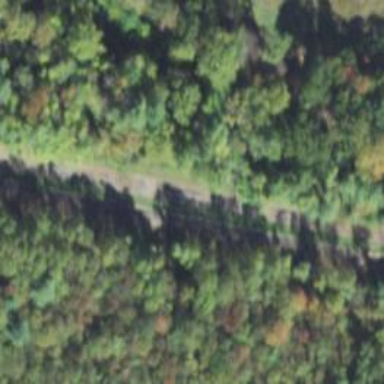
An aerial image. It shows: Service road.